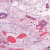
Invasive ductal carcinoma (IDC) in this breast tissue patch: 1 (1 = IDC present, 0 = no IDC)